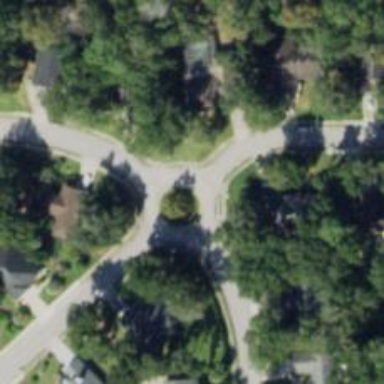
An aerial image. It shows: Roundabout.